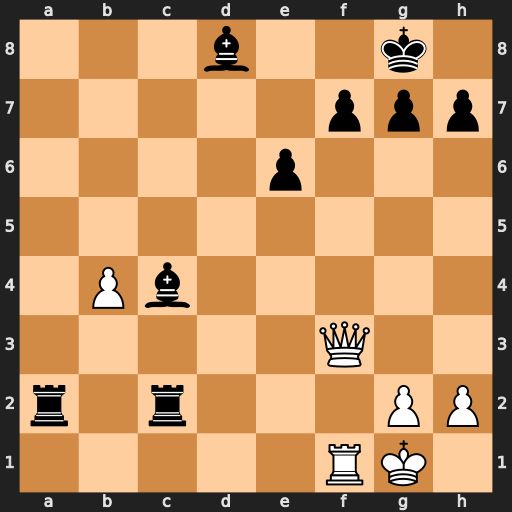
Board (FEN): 3b2k1/5ppp/4p3/8/1Pb5/5Q2/r1r3PP/5RK1
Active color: w
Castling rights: -
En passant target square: -
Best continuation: Qxf7+ Kh8 Qe8#